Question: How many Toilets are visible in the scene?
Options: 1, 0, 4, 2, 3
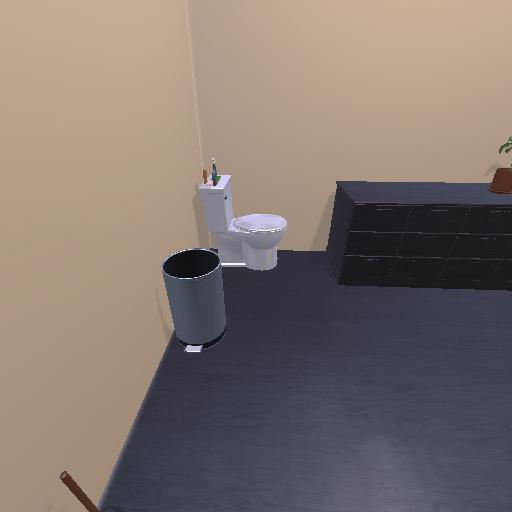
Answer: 1